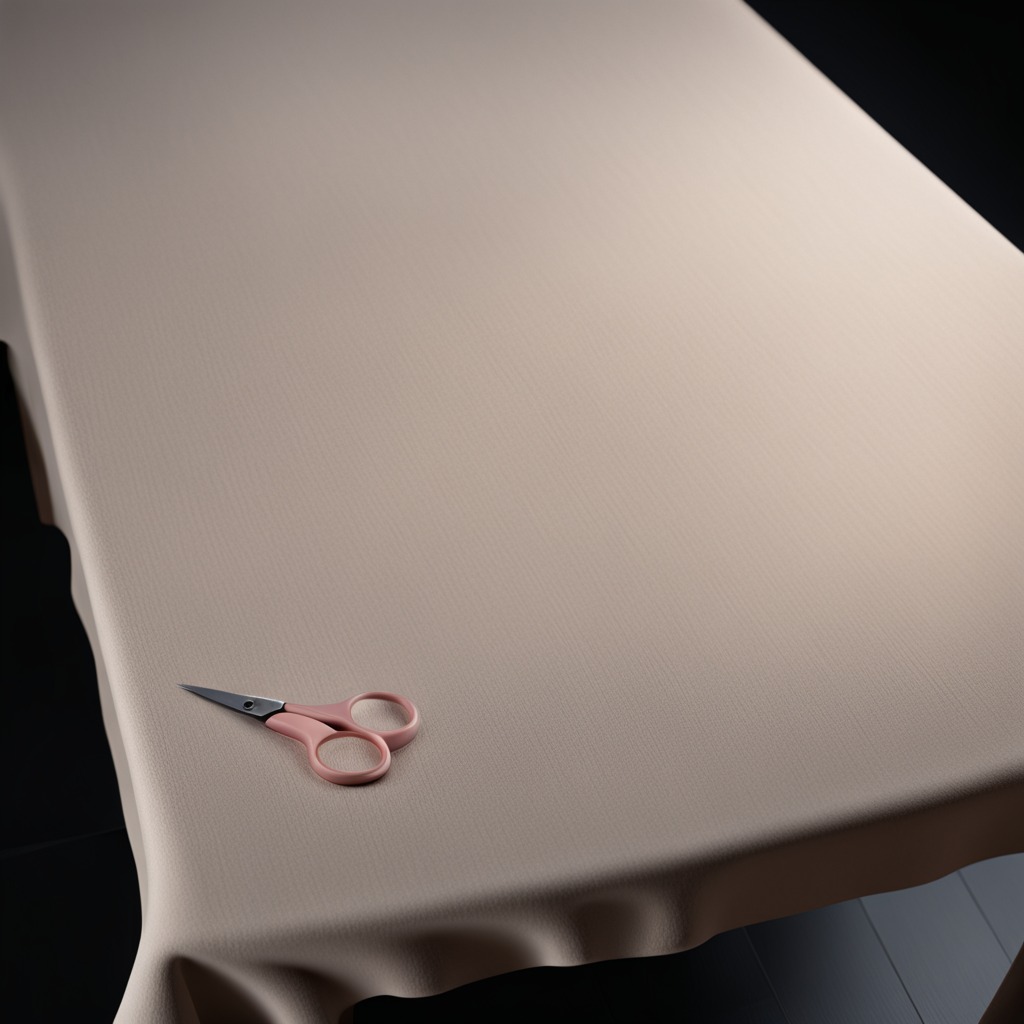
A scissor lying on a wooden table inside a workshop at night